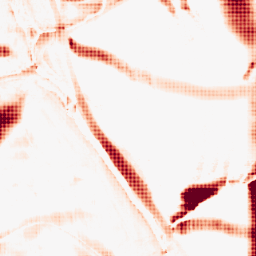
Category: morphological
Decomposition family: morphological_rect
Decomposition parameters: operation: opening
width: 50
height: 20
Upsampling method: sinc_hamming
Upsampling parameters: scale: 4
kernel_size: 4
Upsampling scale: 4